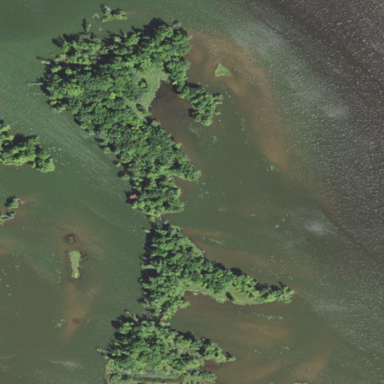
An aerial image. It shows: Islet.